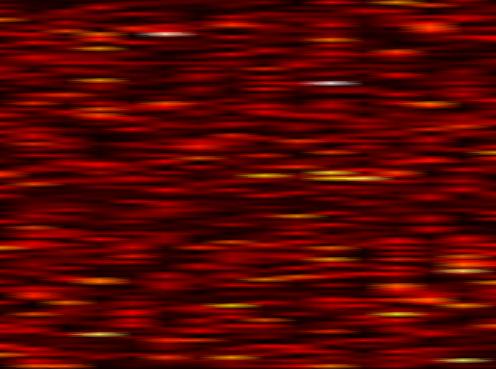
Label: WOLA